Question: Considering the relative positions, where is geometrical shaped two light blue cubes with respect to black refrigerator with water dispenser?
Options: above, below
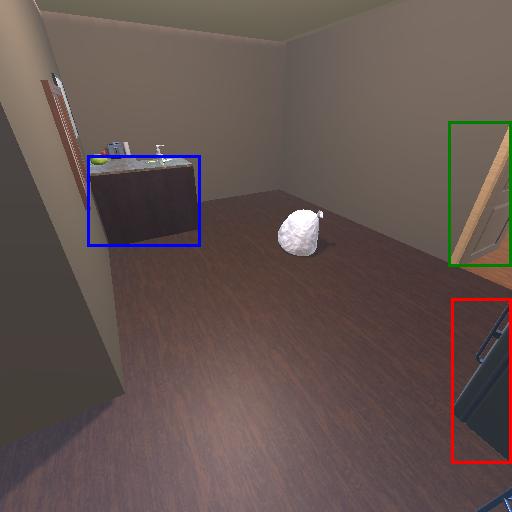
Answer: above